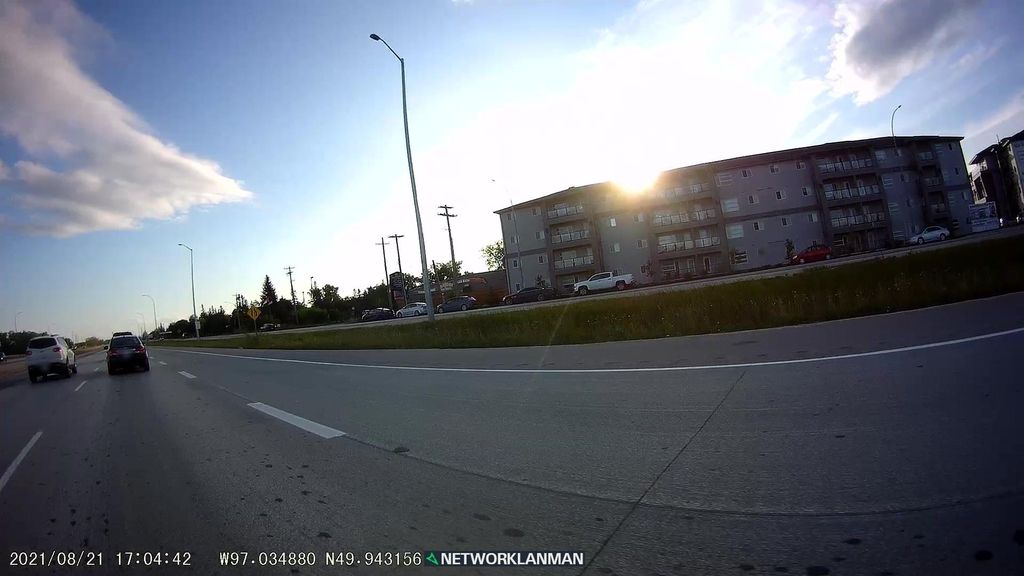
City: winnipeg